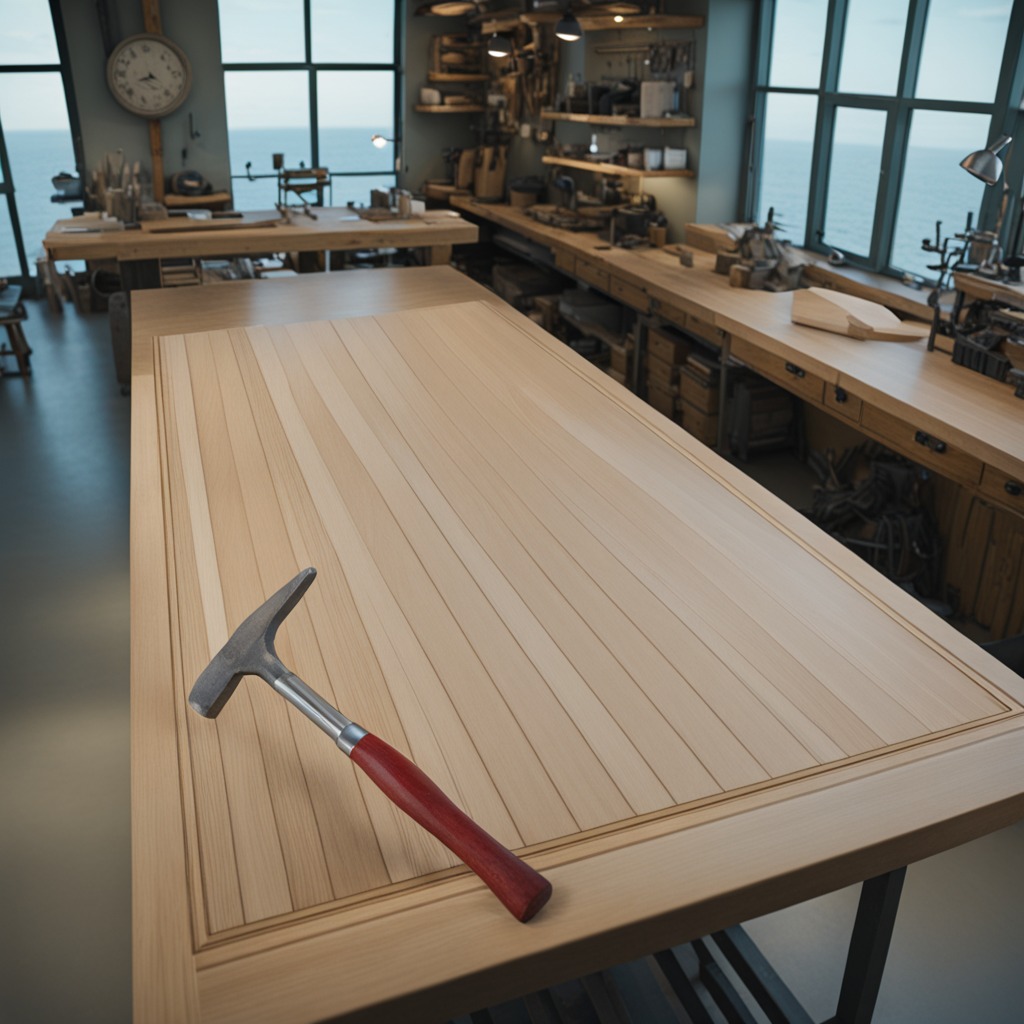
A hammer is lying on the workbench inside a coastal fishing gear workshop.